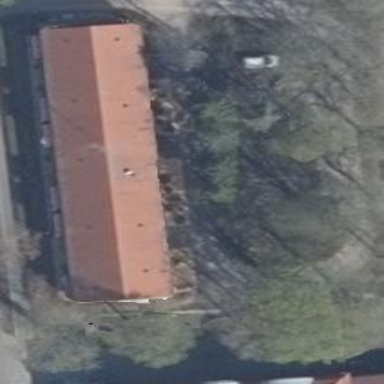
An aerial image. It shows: Gabled building with brown roof.